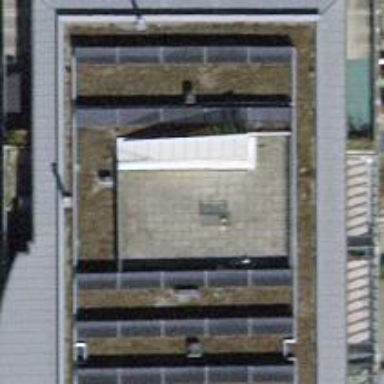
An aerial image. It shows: Building with flat roof.